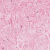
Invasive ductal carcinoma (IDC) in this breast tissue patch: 0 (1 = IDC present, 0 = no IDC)